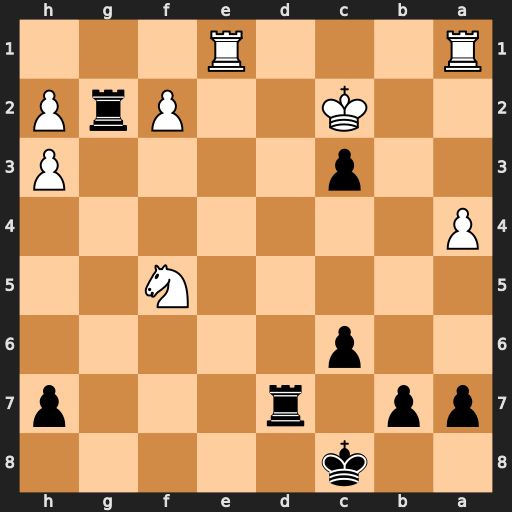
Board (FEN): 2k5/pp1r3p/2p5/5N2/P7/2p4P/2K2PrP/R3R3
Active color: b
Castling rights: -
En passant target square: -
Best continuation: Rxf2+ Kxc3 Rxf5